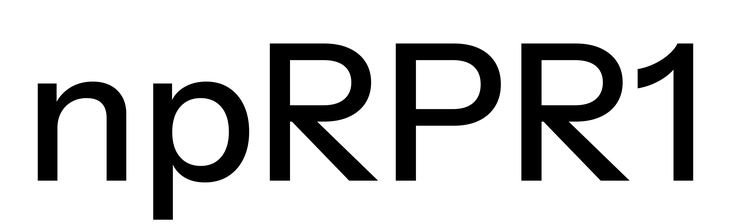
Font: InstrumentSans_Medium